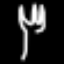
Label: fork